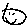
Label: smiley face